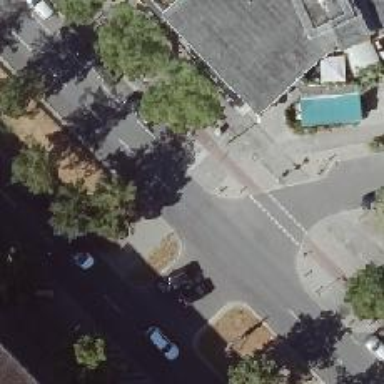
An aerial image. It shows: Asphalt footway with unmarked crossing.